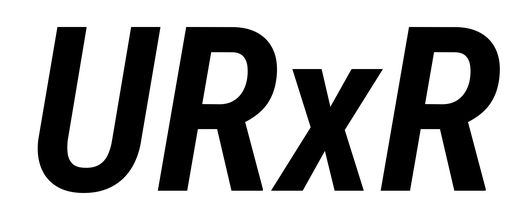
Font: Roboto-Italic_Condensed_SemiBold_Italic